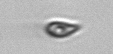
Label: Cryptophyta